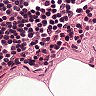
Metastatic tissue present: no